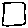
Label: square